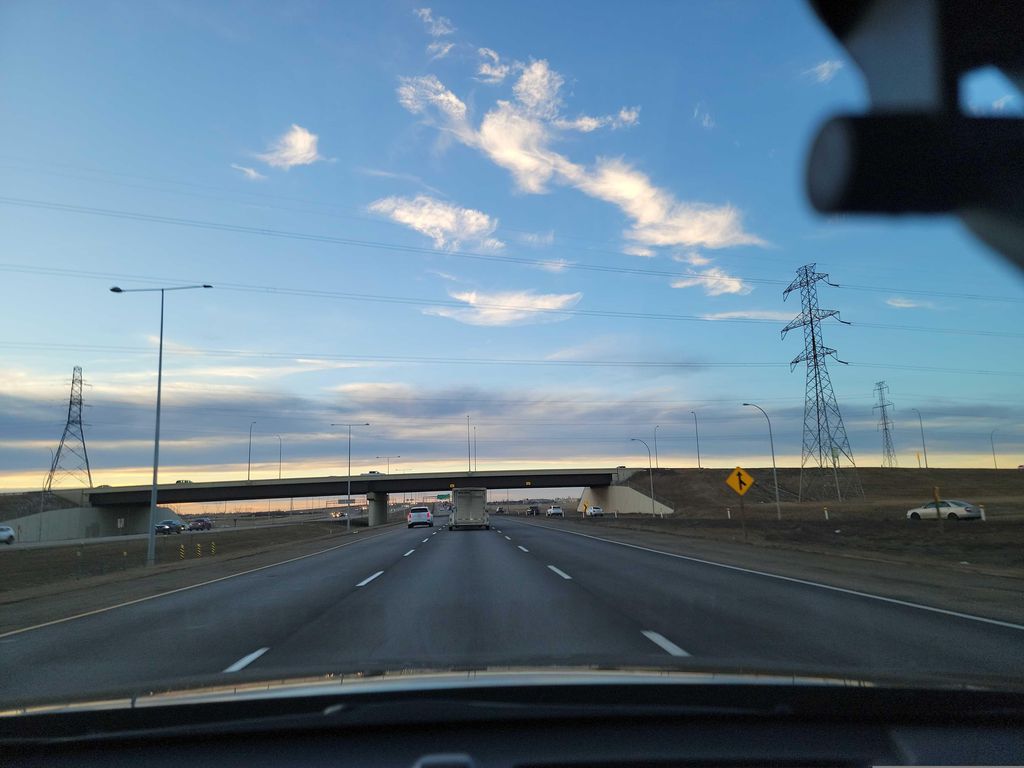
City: edmonton